Question: I am getting an error for this c# code
'''
if (radioAll.Checked)
{
SqlDataSource DataSource2 = new SqlDataSource();
DataSource2.ID = "SqlDataSource2";
this.Page.Controls.Add(DataSource2);
DataSource2.ConnectionString = System.Configuration.ConfigurationManager.ConnectionStrings["SEP_Project_NewConnectionString2"].ConnectionString;
DataSource2.SelectCommand = "SELECT courseNo,title from Course";
gridview_modules.DataSource = DataSource2;
gridview_modules.DataBind();
}
'''
The error is as follows

The connection string is ok. How to fix this error?
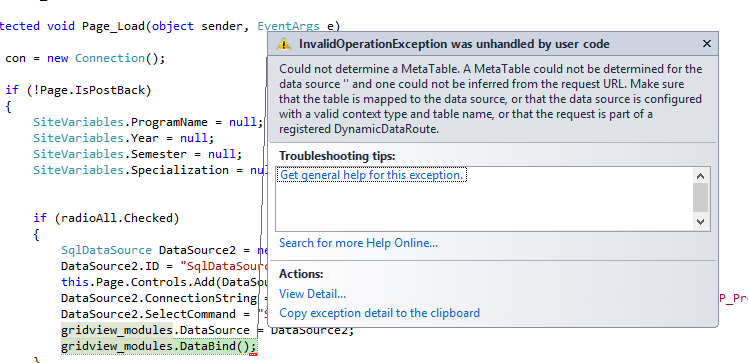
Answer: Changed the column fields of gridview
Earlier it was like this,
'''
<Columns>
<asp:DynamicField HeaderText="Course No" />
<asp:DynamicField HeaderText="Title" />
</Columns>
'''
then I changed like this,
'''
<Columns>
<asp:BoundField DataField="courseNo" HeaderText="Course No" />
<asp:BoundField DataField="title" HeaderText="Title" />
</Columns>
'''